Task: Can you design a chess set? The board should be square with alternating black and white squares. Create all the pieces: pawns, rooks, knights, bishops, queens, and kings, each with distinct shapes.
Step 632:
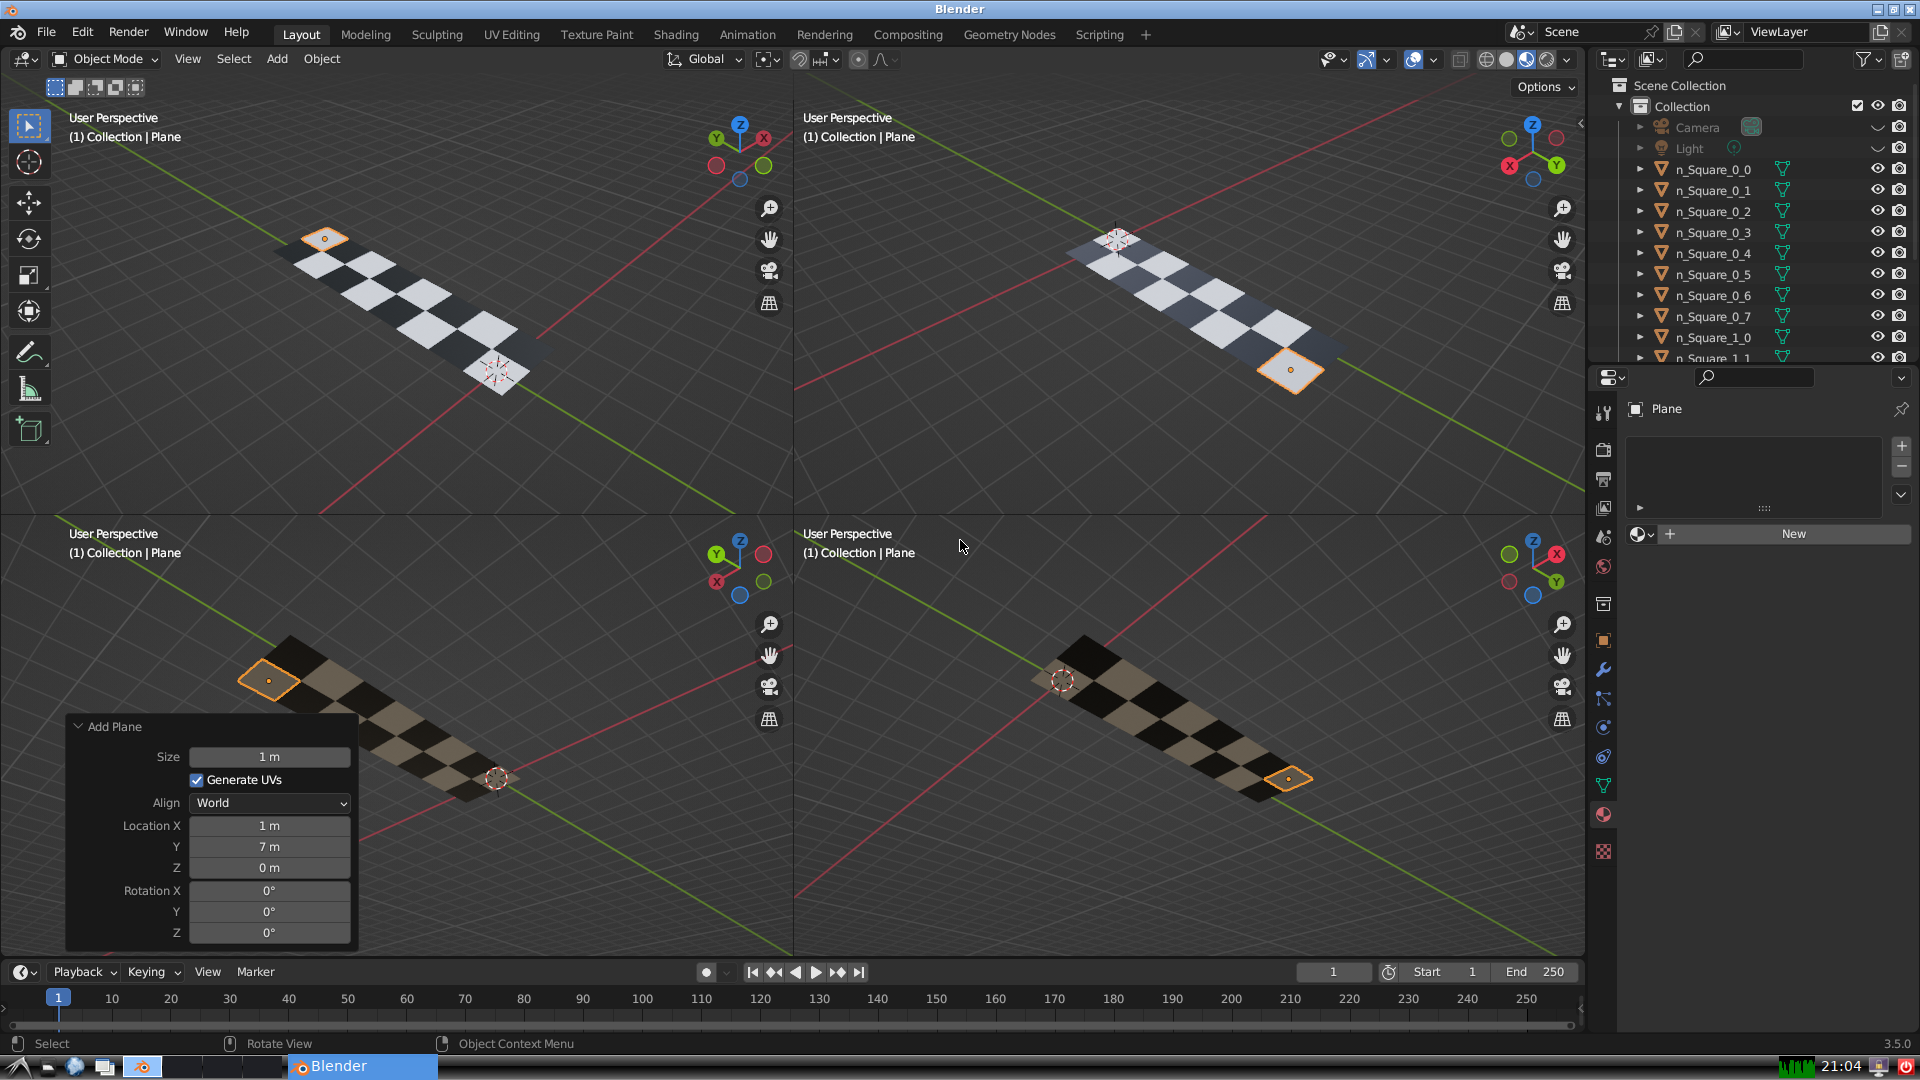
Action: {"key_press": ['Ctrl, Home']}